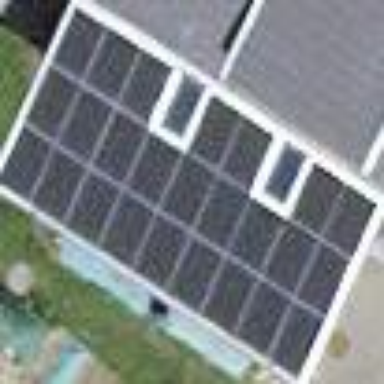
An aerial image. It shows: Solar power generator.